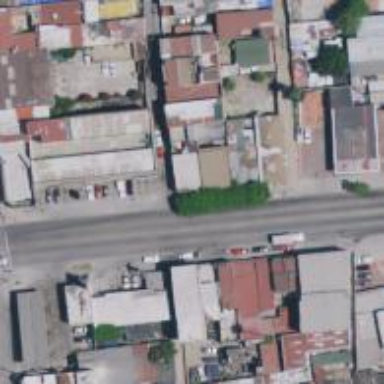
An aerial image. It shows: Alleyway designated as service road.